Question: I am facing problem in JXBrowser 4.1 when i am trying to load a page with Webcam Interface. In Windows it showing me a blurred page while in mac it asking me to download Adobe Flash which i have already downloaded. Here i am attaching screenshot of windows. Please suggest me any solutions for this.
Thanks
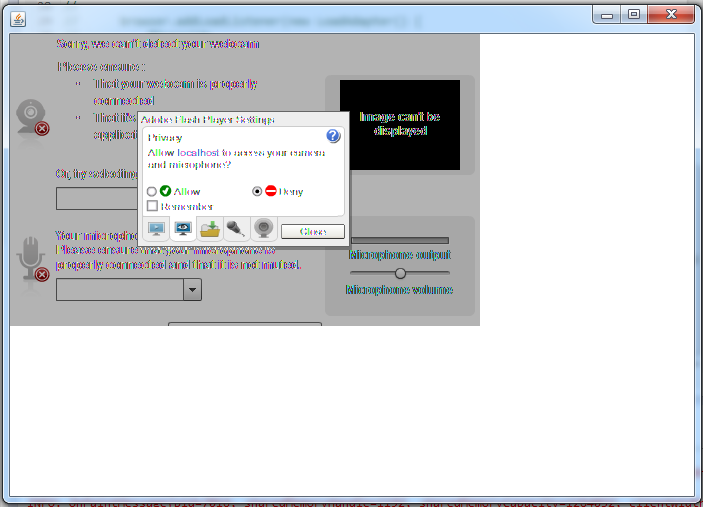
Answer: This issue has been resolved in the latest version that you can download from <URL>